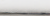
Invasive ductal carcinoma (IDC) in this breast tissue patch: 0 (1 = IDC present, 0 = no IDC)